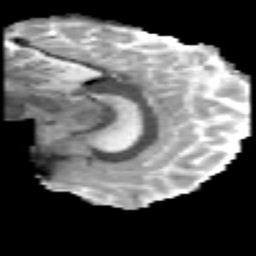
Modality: MD
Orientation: sagittal
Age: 23
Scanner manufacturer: philips
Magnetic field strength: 3 T
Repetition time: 8.591 s
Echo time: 0.1268 s